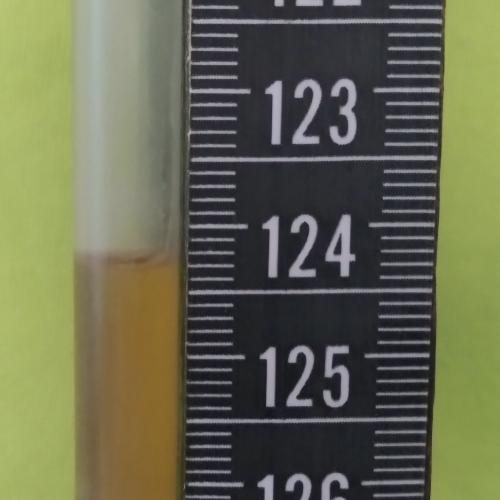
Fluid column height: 124.2 cm